Field crop: maize
Growth stage: 1
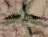
Species: atriplex